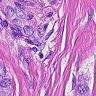
Metastatic tissue present: yes